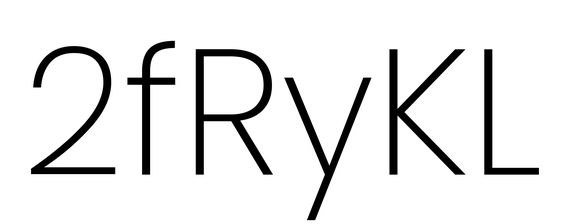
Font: Poppins-ExtraLight